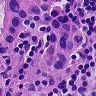
Metastatic tissue present: yes